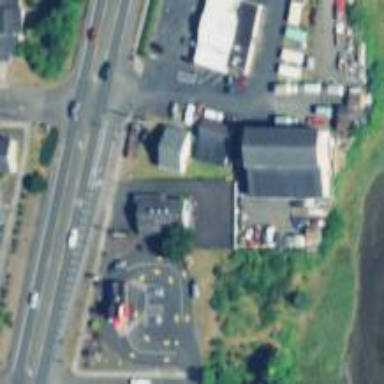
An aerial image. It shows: Convenience shop.